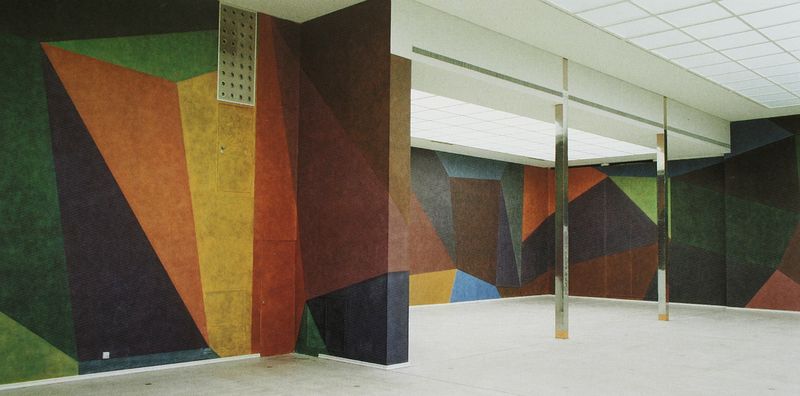
Titel: Installation Cleveland Museum Of Art, Cleveland - Continuous forms
Künstler: Sol Lewitt
Schlagwörter: blau, dunkel, schatten, weiß, dreieck, gelb, grün, kubismus, ocker, braun, bunt, hell, lampe, lampen, licht, orange, pfeiler, raum, schwarz, säule, säulen, tür, zimmer, gebäude, haus, rot, beige, wand, architektur, silber, innenraum, feld, felder, natur, gitter, boden, gold, interieur, decke, hellblau, ecke, perspektive, fußboden, abstrakt, farben, fläche, flächen, leer, leere, modern, giebel, mauer, dunkelgrün, farbe, formen, hellgrün, vorsprung, dunkelblau, tapete, glanz, wandmalerei, metall, platte, leuchten, halle, foto, wände, eisen, nische, rechteck, farbflächen, form, loch, schlamm, löcher, ausstellung, ecken, quadrate, silbern, mauern, brauntöne, platten, pyramide, sol, bemalung, dreiecke, geometrie, lewitt, quadrat, installation, gestaltung, kubus, großstadt, wandbemalung, sieb, deckenlicht, träume, sol lewitt, buntheit, deckenplatten, erdes, quadrates, symphonie